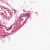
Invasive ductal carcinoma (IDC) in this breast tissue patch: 0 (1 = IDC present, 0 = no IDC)